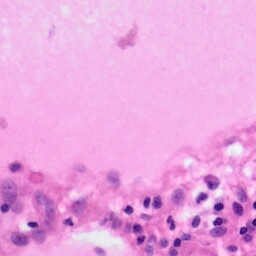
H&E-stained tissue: Pancreatic